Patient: sex F, age 74
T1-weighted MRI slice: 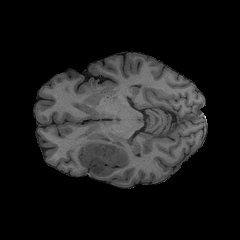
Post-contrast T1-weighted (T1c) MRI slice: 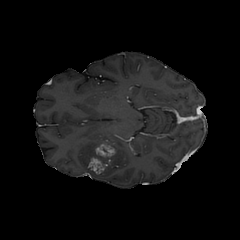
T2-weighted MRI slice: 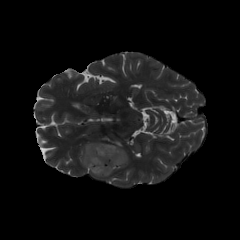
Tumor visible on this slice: yes
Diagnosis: Glioblastoma, IDH-wildtype
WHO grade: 4